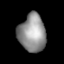
Tissue: lung
Cell type: Endothelial cells
Senescence score: 0.5513
Nuclear area (px): 994
Mean DAPI intensity: 145.235